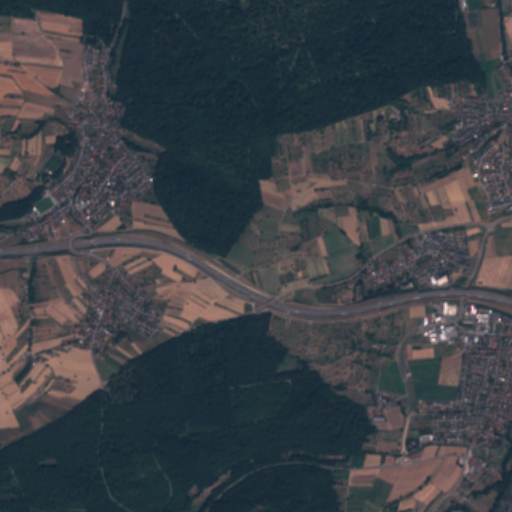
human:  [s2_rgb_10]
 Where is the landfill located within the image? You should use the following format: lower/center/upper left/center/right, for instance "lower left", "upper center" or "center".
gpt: The landfill is located in the center left of the image.
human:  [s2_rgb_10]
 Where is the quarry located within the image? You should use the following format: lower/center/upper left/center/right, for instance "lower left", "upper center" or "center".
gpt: The quarry is located in the upper right of the image.
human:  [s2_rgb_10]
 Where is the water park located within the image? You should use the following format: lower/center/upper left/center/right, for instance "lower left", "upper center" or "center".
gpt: The water park is located in the upper right of the image.
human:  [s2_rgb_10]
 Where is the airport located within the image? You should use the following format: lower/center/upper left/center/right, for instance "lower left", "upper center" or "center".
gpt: There is no airport in the image.